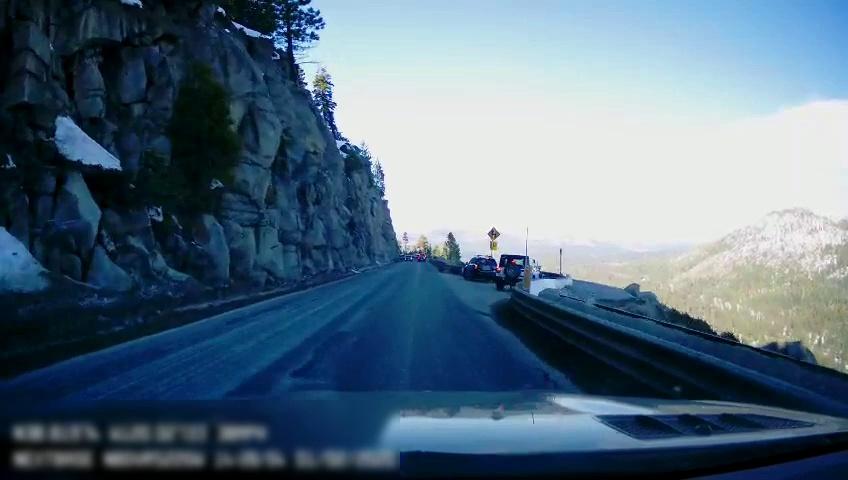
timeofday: Day
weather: Sunny
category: Drivable Space
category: Vehicles | SUV
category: Vehicles | SUV
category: Lanes | Opposite Lane
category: Lanes | Current Lane
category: Traffic | Signs
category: Traffic | Signs